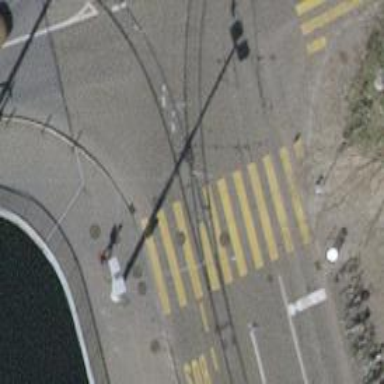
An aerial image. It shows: Tertiary road with asphalt surface and sidewalks on both sides. The road has embedded tram rails and trolley wires forward.